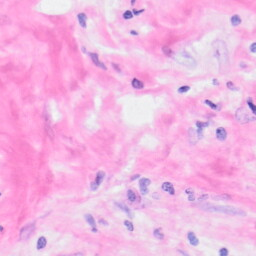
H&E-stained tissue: Kidney